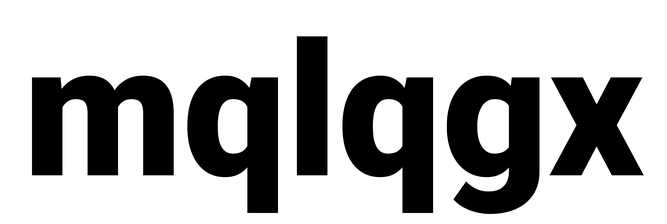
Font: Roboto_Black